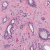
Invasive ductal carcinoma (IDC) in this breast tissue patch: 1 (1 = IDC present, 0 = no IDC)